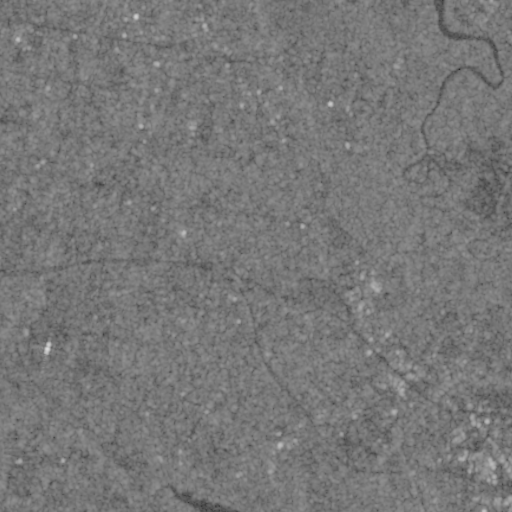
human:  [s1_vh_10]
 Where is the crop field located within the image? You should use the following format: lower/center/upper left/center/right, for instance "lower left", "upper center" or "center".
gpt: The crop field is located in the center right of the image.
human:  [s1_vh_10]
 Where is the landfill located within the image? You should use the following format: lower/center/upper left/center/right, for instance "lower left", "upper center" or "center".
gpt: The landfill is located in the lower left of the image.
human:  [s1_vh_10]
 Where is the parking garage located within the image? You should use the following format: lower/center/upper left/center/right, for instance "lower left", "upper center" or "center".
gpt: The parking garage is located in the lower right of the image.
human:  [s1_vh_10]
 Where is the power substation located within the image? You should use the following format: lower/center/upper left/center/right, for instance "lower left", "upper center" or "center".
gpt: The power substation is located in the lower right of the image.
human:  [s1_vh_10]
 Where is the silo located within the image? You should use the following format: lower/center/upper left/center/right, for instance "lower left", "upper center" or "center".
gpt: The silo is located in the center right of the image.
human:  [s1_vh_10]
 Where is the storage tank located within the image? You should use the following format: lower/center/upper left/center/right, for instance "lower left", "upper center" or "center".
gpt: The storage tank is located in the lower right of the image.
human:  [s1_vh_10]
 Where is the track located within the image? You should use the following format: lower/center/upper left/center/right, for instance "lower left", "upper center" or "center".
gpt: The track is located in the lower right of the image.
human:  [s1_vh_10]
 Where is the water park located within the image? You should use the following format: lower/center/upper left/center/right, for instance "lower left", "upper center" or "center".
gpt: The water park is located in the upper center of the image.
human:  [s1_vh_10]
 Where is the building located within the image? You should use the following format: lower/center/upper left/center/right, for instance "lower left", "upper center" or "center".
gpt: There is no building in the image.

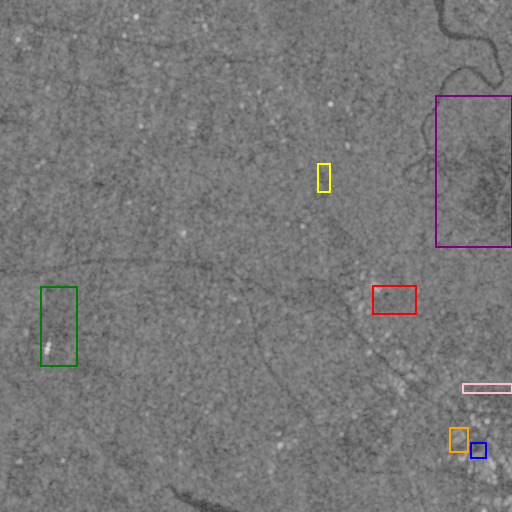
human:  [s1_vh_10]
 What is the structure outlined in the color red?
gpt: The structure outlined in red is a crop field.
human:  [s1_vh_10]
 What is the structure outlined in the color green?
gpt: The structure outlined in green is a landfill.
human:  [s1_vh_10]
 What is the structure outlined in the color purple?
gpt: The structure outlined in purple is a park.
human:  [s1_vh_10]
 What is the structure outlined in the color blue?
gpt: The structure outlined in blue is a parking garage.
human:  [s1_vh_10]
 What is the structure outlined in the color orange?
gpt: The structure outlined in orange is a parking lot.
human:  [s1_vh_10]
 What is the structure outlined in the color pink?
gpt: The structure outlined in pink is a track.
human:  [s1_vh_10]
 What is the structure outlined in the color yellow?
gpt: The structure outlined in yellow is a water park.
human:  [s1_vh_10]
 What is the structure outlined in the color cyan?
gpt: There is no cyan outline.